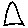
Label: triangle